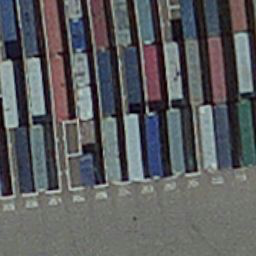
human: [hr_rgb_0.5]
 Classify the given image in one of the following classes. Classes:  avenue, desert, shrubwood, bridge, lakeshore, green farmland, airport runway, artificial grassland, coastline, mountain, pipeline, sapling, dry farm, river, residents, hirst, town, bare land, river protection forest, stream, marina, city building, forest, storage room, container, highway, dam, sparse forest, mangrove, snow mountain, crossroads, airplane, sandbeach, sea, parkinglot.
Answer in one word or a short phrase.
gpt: container